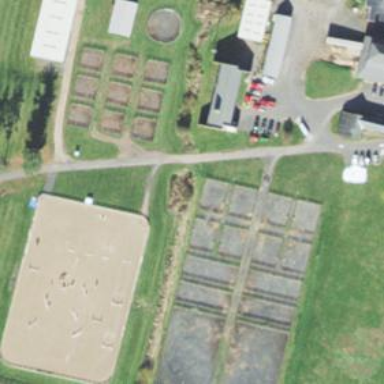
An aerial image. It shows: Equestrian pitch used for leisure and sports activities.